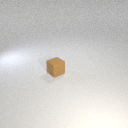
small brown rubber cube